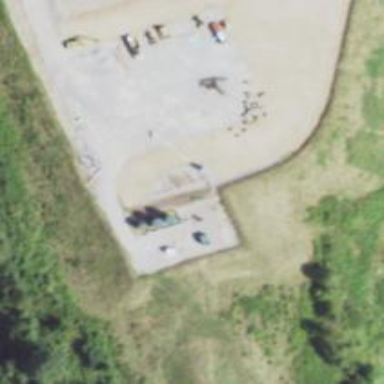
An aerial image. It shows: Storage tank that is man-made.